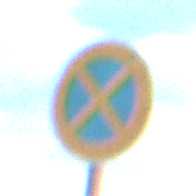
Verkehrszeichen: AbsolutesHalteverbot
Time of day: SunriseSunset
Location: Outdoor (Beach)
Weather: PartlyCloudy
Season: NotSpecified
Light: Natural